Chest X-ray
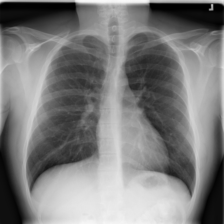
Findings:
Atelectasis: negative
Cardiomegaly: negative
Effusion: negative
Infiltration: negative
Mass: negative
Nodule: negative
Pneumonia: negative
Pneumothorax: negative
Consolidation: negative
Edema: negative
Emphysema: negative
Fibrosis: negative
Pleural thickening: negative
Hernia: negative